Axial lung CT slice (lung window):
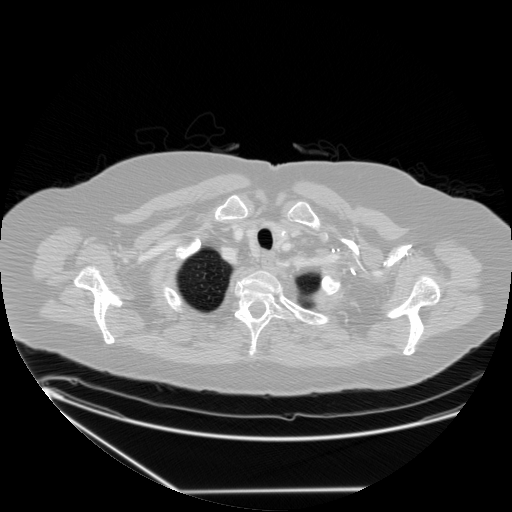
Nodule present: no